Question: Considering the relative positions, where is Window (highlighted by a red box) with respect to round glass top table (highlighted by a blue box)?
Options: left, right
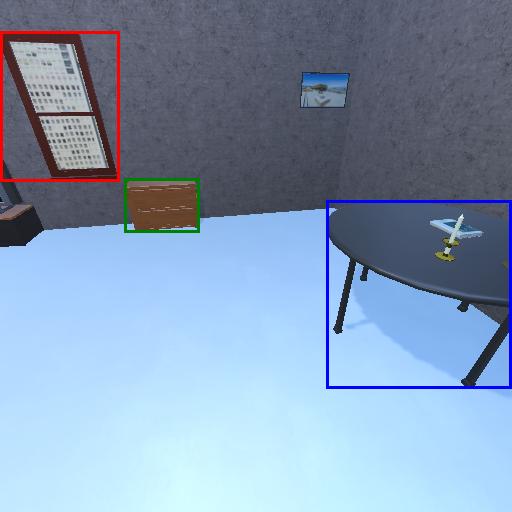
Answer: left